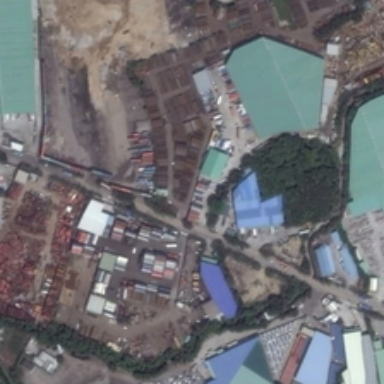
Many buildings and some green trees are in an industrial area .